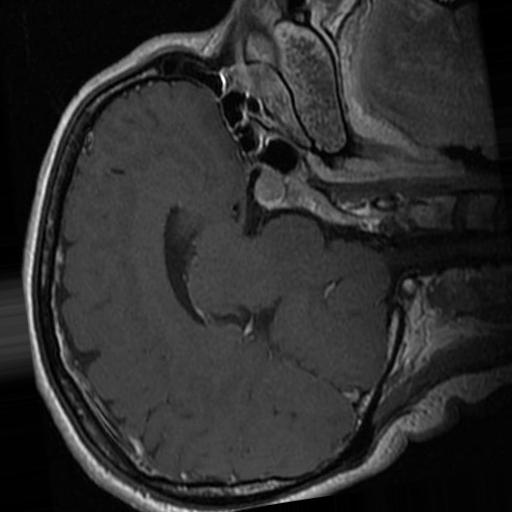
Label: brain_tumor